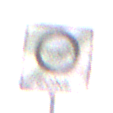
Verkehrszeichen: EndeUmweltzone
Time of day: MorningAfternoon
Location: Outdoor (Nature)
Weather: Overcast
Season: Winter
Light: Natural